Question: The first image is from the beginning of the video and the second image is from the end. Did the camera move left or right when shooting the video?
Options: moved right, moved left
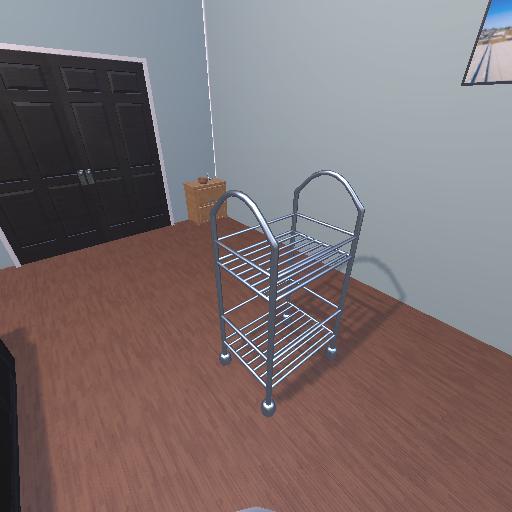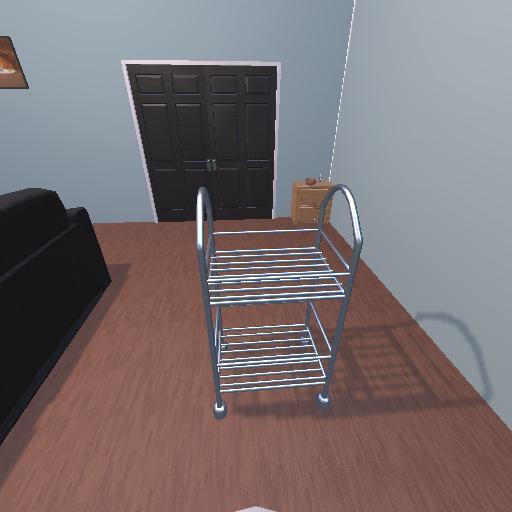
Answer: moved right